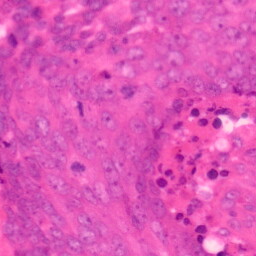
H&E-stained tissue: Colon